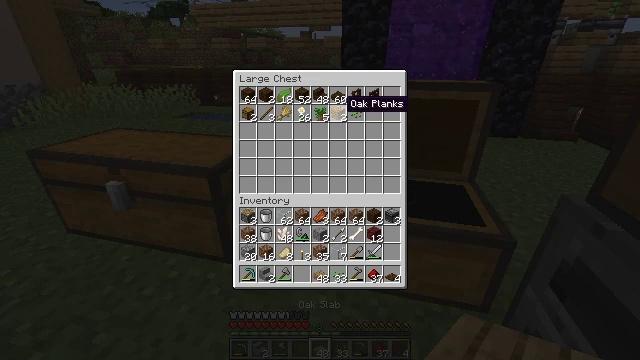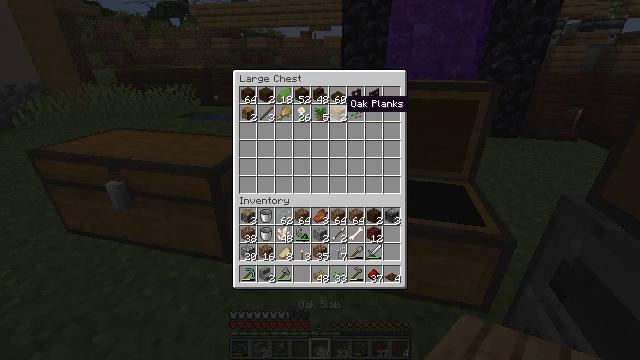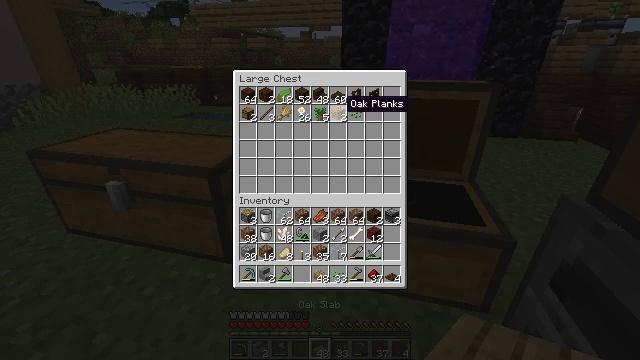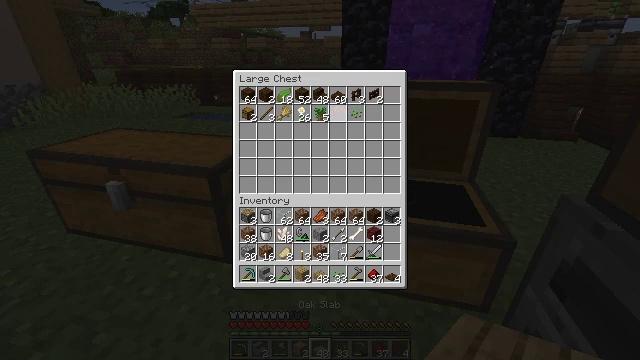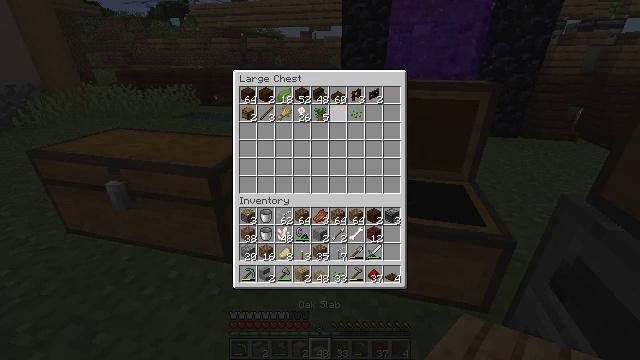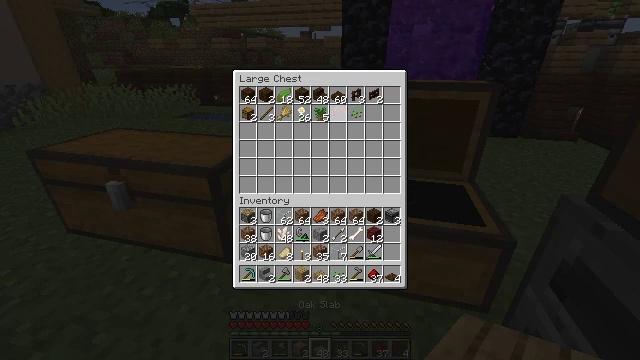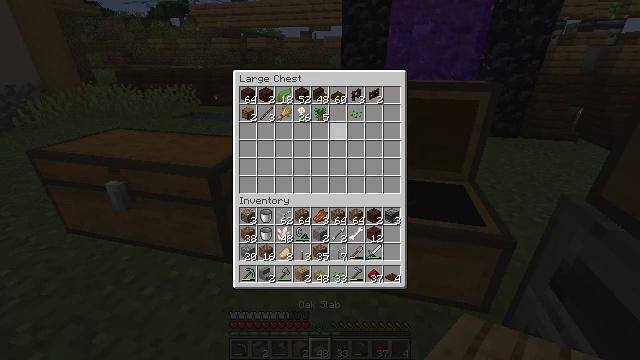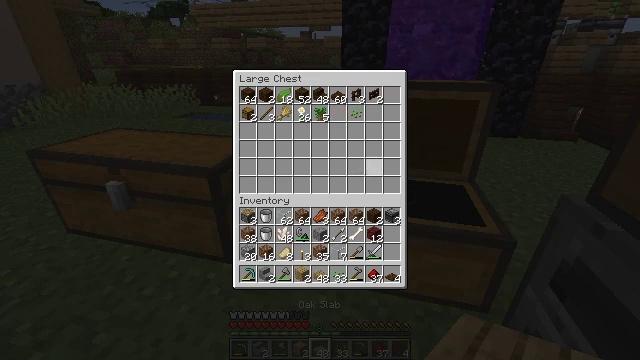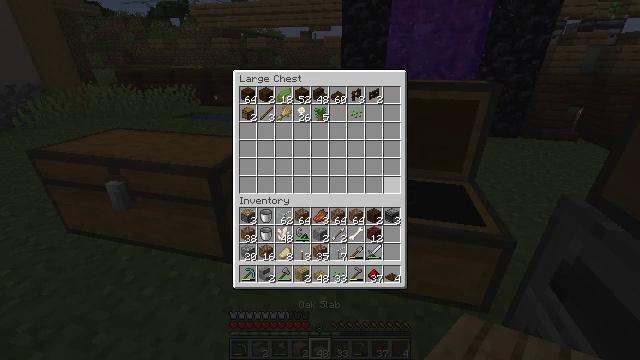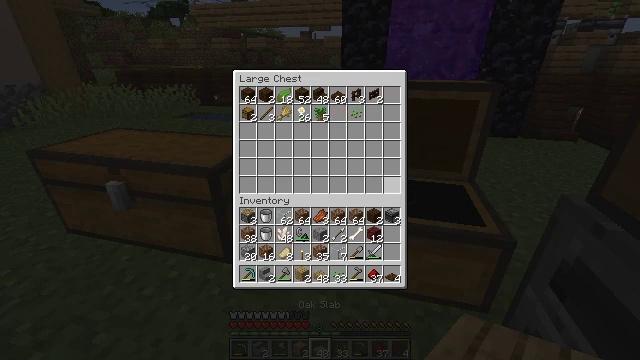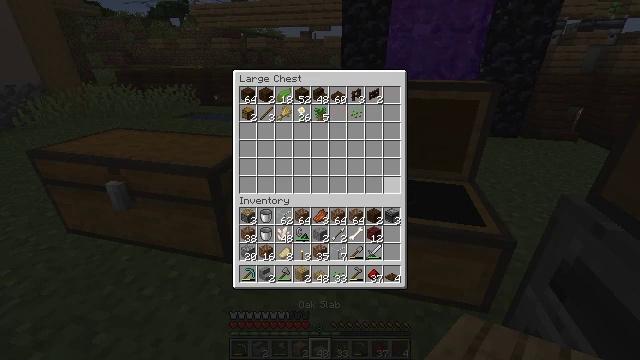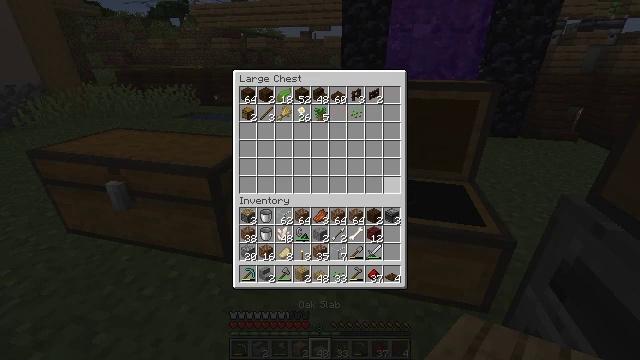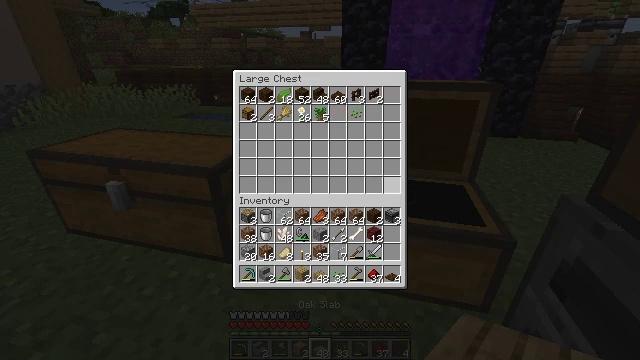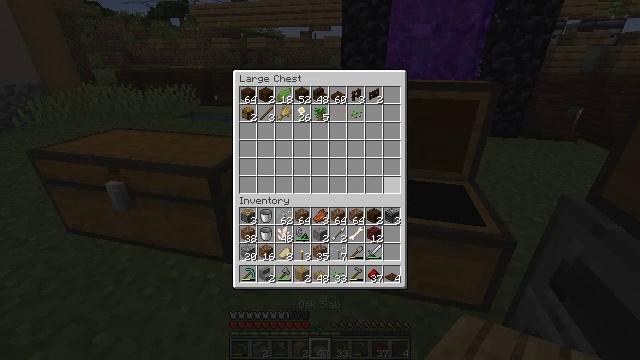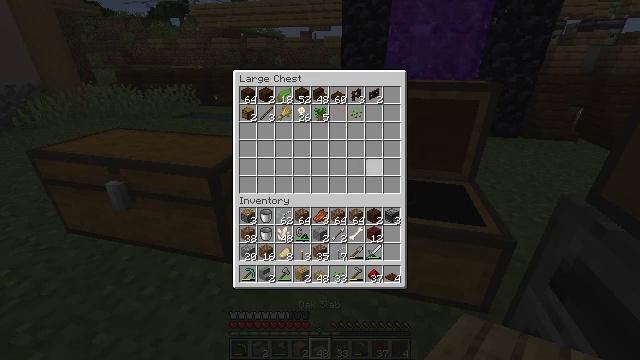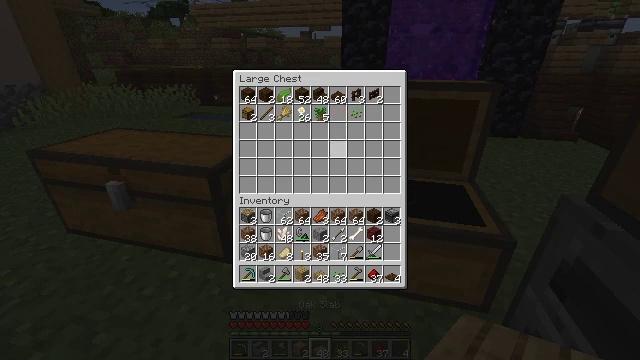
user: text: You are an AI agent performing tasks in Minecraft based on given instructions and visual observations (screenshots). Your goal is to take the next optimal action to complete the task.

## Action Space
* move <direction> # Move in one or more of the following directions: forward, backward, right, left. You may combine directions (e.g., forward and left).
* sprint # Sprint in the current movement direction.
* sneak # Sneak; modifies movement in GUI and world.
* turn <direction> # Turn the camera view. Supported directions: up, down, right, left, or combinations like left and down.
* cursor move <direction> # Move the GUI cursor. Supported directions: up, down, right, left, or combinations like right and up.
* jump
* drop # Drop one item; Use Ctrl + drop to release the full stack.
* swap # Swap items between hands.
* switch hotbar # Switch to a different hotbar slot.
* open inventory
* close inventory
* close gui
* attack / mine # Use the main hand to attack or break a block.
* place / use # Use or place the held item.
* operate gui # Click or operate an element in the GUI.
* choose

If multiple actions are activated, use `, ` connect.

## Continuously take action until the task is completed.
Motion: motion action
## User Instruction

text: Craft a composter using the crafting grid.
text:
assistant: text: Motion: sneak
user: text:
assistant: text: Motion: sneak
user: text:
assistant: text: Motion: sneak, attack / mine
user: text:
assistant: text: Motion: sneak, attack / mine
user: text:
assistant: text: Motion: sneak
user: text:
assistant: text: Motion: sneak, turn down
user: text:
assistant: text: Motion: sneak, turn right and down
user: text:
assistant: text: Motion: sneak, turn right and down
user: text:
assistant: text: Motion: sneak
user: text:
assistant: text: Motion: sneak
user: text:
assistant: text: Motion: sneak
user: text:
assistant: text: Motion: sneak
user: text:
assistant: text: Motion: sneak, turn left and up
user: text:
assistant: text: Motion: sneak, turn left and up
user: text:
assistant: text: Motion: sneak, turn left and up
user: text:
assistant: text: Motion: sneak, turn left and up
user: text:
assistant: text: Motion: sneak, turn left and up
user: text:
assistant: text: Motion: sneak, turn left and up
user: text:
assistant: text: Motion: sneak
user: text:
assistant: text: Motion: sneak
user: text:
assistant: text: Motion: sneak, turn left
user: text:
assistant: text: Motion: sneak
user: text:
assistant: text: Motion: sneak
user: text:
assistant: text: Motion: sneak
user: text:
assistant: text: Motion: sneak
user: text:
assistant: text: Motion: sneak
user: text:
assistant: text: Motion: sneak, attack / mine
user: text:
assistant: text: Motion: sneak, attack / mine
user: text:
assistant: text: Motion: sneak
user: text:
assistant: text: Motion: sneak, turn right and down